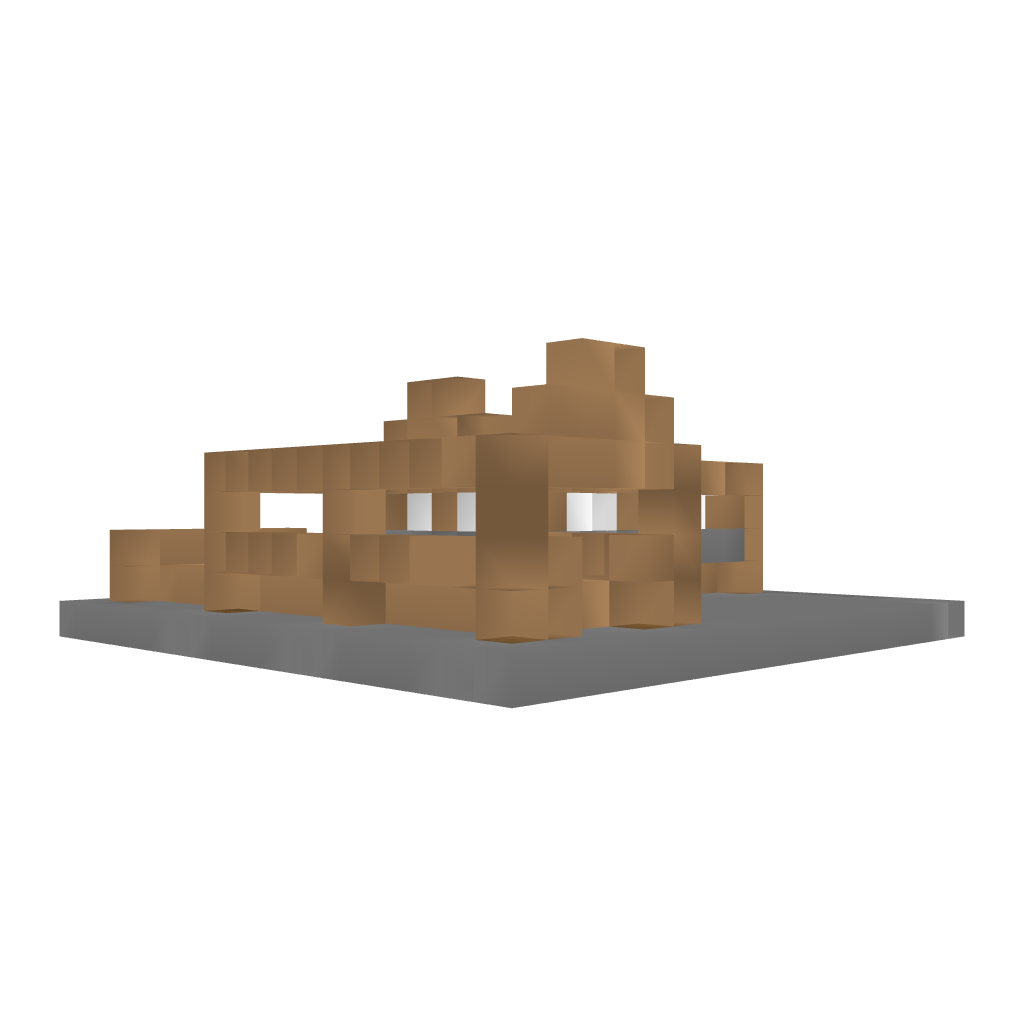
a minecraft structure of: Basic Dockhouse bad low quality